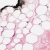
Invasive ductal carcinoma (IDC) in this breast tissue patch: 0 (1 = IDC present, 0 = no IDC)